Question: I have installed visual studio 2008 Professional Edition and I am not able to set /SUBSYSTEM:POSIX option in one of the visual C++ projects. I also installed Visual Studio Debugger addin from SUA but still same. Please see attached screenshot for version information.

Thanks
Niraj Rathi
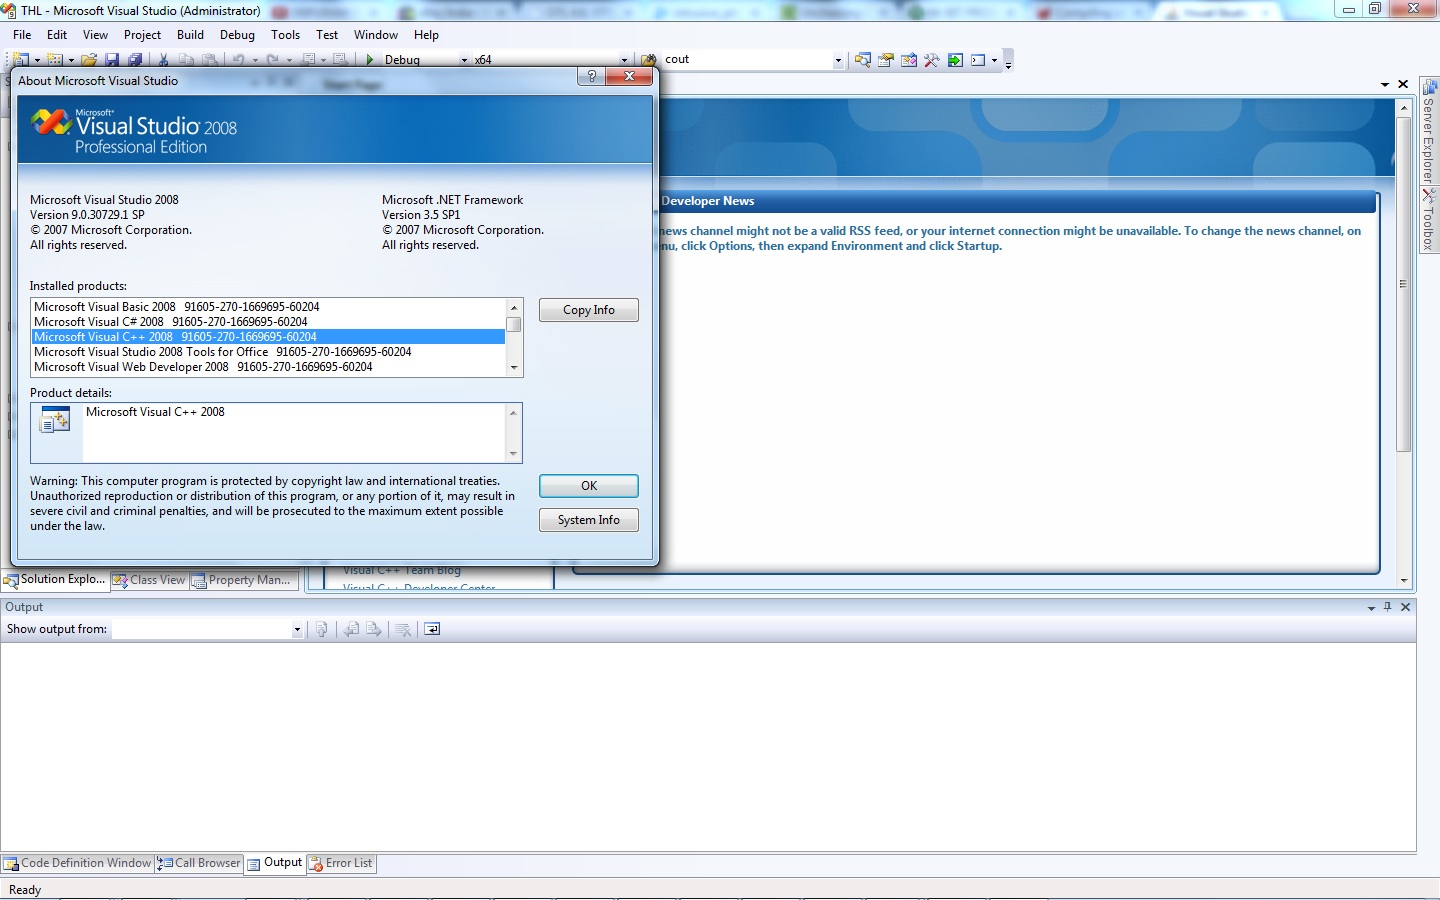
Answer: It's gone. However, Visual Studio does provide a bunch of header files to provide functionality that gets close (but not the same), such as <URL>.
Currently, the best way of getting POSIX on Windows is probably <URL>.
There is <URL> it was quite close to what Cygwin was in 2006. Seeing how Cygwin and some of its comrads are live and well and SfU did not see an update in over half a decade, I would choose the former any day of the week.
If you are interested in a blast from the past, checkout <URL> which is Microsoft's official website. It seems rather useless, but funny what Microsoft thought is "useful" in 2006.